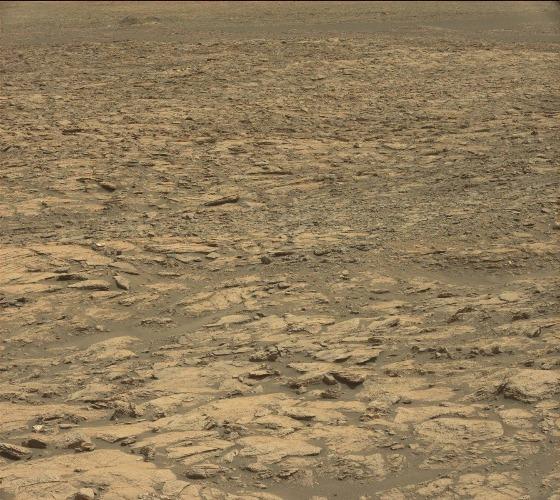
Terrain classes present: Bedrock, Gravel / Sand / Soil, Rock, Shadow